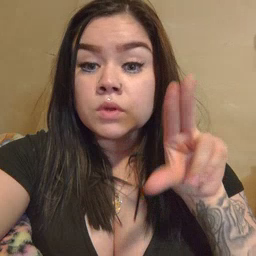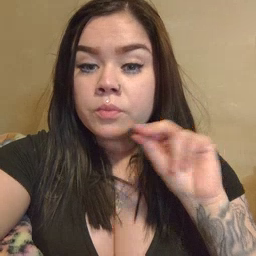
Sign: no